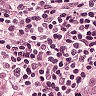
Metastatic tissue present: yes